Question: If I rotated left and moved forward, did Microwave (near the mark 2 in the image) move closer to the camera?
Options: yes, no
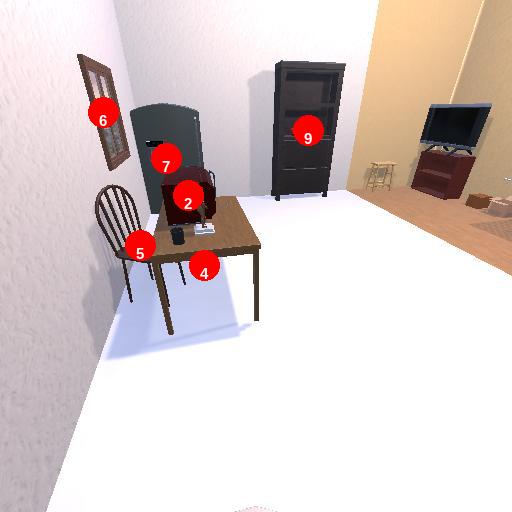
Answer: yes